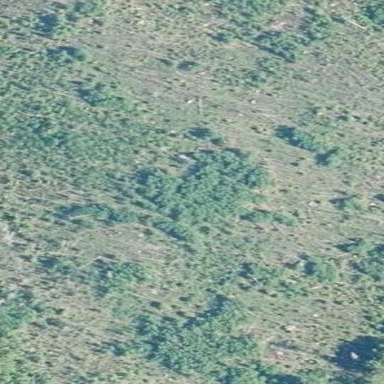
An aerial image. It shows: Beautiful woodland area.